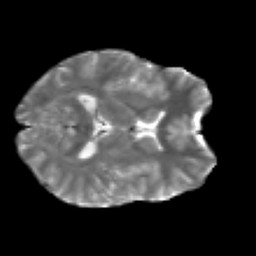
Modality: T2w
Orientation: axial
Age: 22
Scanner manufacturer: siemens
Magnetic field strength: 3 T
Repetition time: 2.2 s
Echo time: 0.084 s